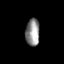
Tissue: skin
Cell type: Epithelial cells
Senescence score: 0.7623
Nuclear area (px): 375
Mean DAPI intensity: 141.648